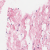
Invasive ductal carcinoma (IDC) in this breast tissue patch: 0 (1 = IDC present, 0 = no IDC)